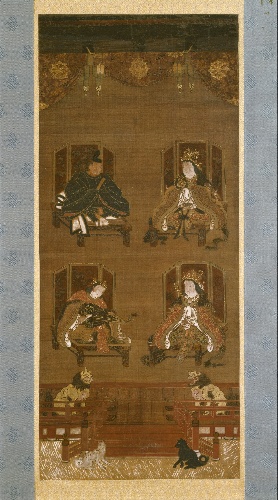
Title: 高野四所明神像|The Four Deities of Mount Kōya
Date: late 14th century
Object type: Hanging scroll
Classification: Paintings
Medium: Hanging scroll; ink, color, and gold on silk
Culture: Japan
Period: Nanbokuchō period (1336–92)
Dimensions: Image: 37 × 16 in. (94 × 40.6 cm)
Overall with mounting: 66 1/2 × 22 1/4 in. (168.9 × 56.5 cm)
Overall with knobs: 66 1/2 × 24 1/2 in. (168.9 × 62.2 cm)
Department: Asian Art
Credit line: Purchase, Friends of Asian Art Gifts, 1994
Accession year: 1994
Repository: Metropolitan Museum of Art, New York, NY
Tags: Deities|Lions|Dogs